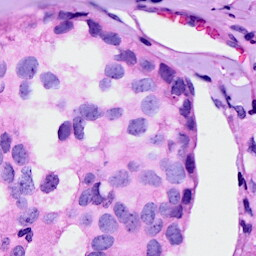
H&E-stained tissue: Breast